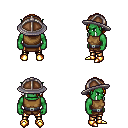
a pixel art fantasy rpg character, male body template, orc, green skin, leather chest armor, gold greaves, blonde bangs hairstyle, chain helm, gold boots, four views (front, back, left, right), 2x2 character sprite sheet, small pixel art, hard edges, no anti-aliasing